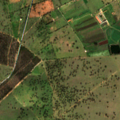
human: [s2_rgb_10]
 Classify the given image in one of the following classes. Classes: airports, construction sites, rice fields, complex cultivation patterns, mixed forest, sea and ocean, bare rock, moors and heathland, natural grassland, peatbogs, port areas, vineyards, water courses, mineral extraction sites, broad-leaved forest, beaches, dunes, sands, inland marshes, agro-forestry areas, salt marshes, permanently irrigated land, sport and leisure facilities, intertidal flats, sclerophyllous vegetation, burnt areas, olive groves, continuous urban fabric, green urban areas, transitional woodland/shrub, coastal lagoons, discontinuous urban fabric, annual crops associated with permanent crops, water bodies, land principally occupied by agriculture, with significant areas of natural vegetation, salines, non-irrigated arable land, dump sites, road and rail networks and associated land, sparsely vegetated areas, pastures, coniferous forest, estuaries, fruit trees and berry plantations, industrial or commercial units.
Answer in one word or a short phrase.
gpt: non-irrigated arable land, pastures, complex cultivation patterns, agro-forestry areas, transitional woodland/shrub